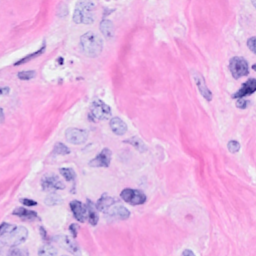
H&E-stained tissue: Breast